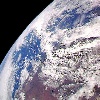
Label: cloud